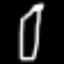
Label: pencil